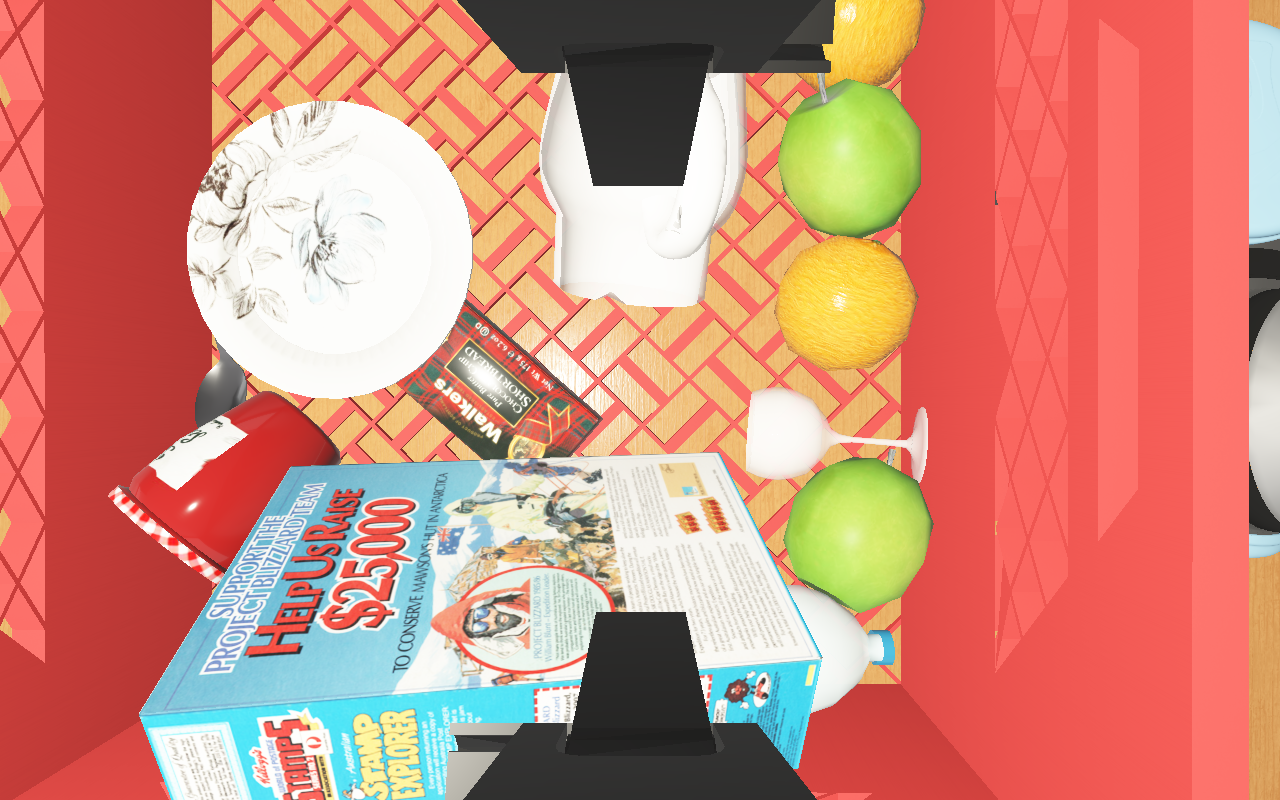
Objects in the scene:
apple
orange
orange
cereal box
cereal box